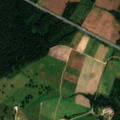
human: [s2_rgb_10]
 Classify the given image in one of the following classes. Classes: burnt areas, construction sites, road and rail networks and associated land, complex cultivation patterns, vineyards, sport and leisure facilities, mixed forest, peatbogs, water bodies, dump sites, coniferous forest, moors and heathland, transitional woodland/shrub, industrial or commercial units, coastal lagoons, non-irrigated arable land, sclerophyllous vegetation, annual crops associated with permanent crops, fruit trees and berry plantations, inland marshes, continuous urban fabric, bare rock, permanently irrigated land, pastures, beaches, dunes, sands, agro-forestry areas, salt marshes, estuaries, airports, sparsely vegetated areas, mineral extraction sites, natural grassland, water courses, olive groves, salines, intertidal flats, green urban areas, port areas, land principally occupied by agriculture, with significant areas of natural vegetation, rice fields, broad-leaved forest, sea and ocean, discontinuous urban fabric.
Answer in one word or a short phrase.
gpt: non-irrigated arable land, pastures, complex cultivation patterns, land principally occupied by agriculture, with significant areas of natural vegetation, broad-leaved forest, coniferous forest